Question: I am trying to call a method from my aspx page. This method is found on the aspx.cs page, but it is throwing an error. Do you know what's wrong, please?
ajax script
'''
<script type="text/javascript">
function OnSucceeded(response) {
alert(response);
}
function OnFailed(error) {
alert(error);
} //Default.aspx
function insertMarker() {
var usernameName = 'username';
var usernameVal = document.getElementById('<%=hdnUsername.ClientID%>').value;
var latitudeName = 'latitudeStr';
var latitudeVal = document.getElementById('<%=hdnMarkerLatitude.ClientID%>').value;
var longituteName = 'longitudeStr';
var longitudeVal = document.getElementById('<%=hdnMarkerLongitude.ClientID%>').value;
var iconName = 'markerIcon';
var iconVal;
if (document.getElementById('blueMarker').checked) {
iconVal = 'images/blueMarker.png';
}
if (document.getElementById('greenMarker').checked) {
iconVal = 'images/greenMarker.png'
}
if (document.getElementById('pinkMarker').checked) {
iconVal = 'images/pinkMarker.png';
}
var titleName = 'name';
var titleVal = document.getElementById('<%=title.ClientID%>').value;
var descriptionName = 'description';
var descriptionVal = document.getElementById('<%=description.ClientID%>').value;
$.ajax({
type: "POST",
url: "mapping.aspx/insertNewMarker",
data: {"username" : usernameVal, "longitudeStr":longitudeVal, "latitudeStr" :latitudeVal, "markerIcon":iconVal, "name" : titleVal, "description" :descriptionVal},
contentType: 'application/json; charset=utf-8',
dataType: 'json',
error: function (XMLHttpRequest, textStatus, errorThrown) {
alert("Request: " + XMLHttpRequest.toString() + "
Status: " + textStatus + "
Error: " + errorThrown);
},
success: function (result) {
alert("We returned: " + result.d);
}
});
}
</script>
'''
Website Design
Save Marker
Title
Description
Save
Aspx.cs Method.
'''
[ScriptService]
public partial class mapping: System.Web.UI.Page
{
[WebMethod]
private static void insertNewMarker(string username, string longitudeStr, string latitudeStr, string markerIcon, string name, string description)
{
//My Code
}
}
'''

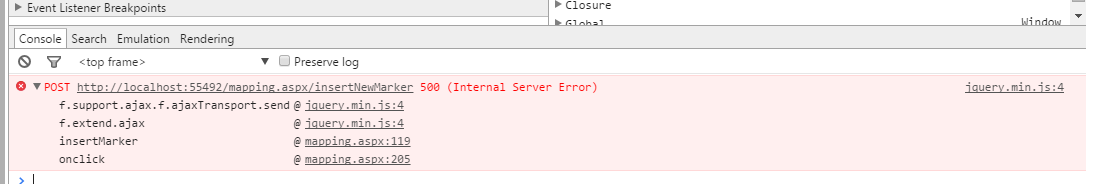
Answer: Your server-side webmethod cannot be , you have to change it to .
From <URL>:
> When you create a Web service in managed code, you indicate the
methods that are available through that Web service by placing the
WebMethod attribute before the method declaration of a method.
methods cannot serve as the entry point for a Web service
although they can be in the same class and the Web service code can
call them.